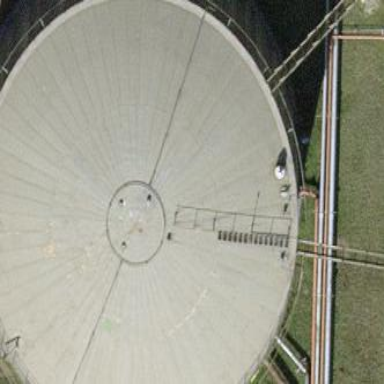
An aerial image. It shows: Industrial building with storage tank.